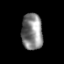
Tissue: prostate
Cell type: T cells
Senescence score: 0.6978
Nuclear area (px): 747
Mean DAPI intensity: 132.108